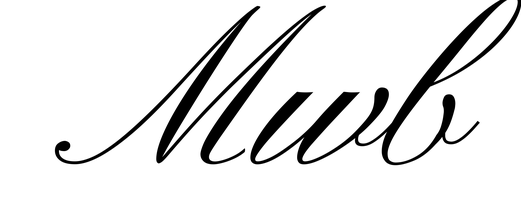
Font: PinyonScript-Regular